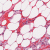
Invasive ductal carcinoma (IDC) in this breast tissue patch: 0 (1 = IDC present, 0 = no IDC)